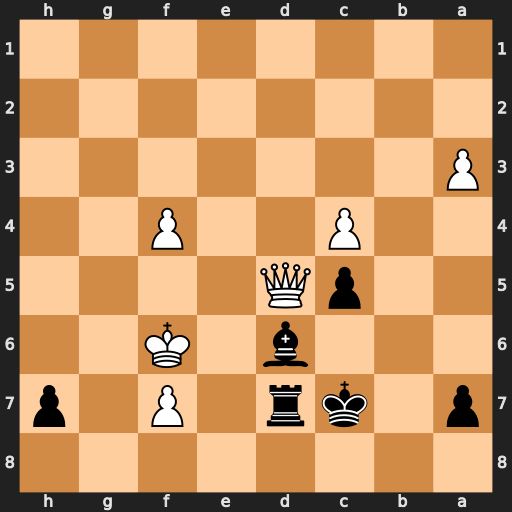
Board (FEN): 8/p1kr1P1p/3b1K2/2pQ4/2P2P2/P7/8/8
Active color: b
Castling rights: -
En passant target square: -
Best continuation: Be7+ Ke5 Rxd5+